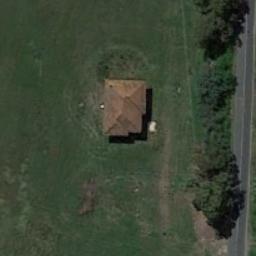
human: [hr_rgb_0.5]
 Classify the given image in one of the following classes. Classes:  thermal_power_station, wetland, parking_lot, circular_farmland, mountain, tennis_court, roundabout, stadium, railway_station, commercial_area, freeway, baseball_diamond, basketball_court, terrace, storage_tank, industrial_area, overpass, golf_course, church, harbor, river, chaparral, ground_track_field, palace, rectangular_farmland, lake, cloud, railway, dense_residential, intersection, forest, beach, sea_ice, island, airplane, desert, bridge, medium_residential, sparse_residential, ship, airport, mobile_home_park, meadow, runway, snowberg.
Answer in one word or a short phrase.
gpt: sparse_residential